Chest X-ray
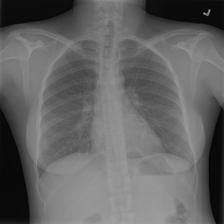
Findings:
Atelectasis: negative
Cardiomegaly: negative
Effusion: negative
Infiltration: negative
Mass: negative
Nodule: negative
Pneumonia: negative
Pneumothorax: negative
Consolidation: negative
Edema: negative
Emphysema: negative
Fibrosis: negative
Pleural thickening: negative
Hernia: negative